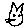
Label: cat